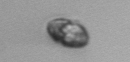
Label: Dinophyceae